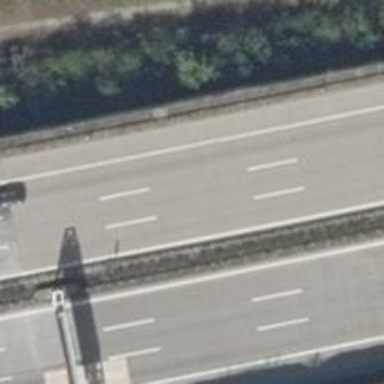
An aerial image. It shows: Concrete motorway.